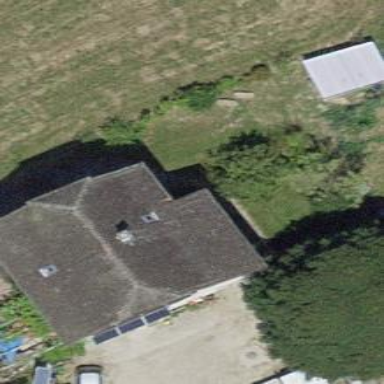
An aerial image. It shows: Detached building.